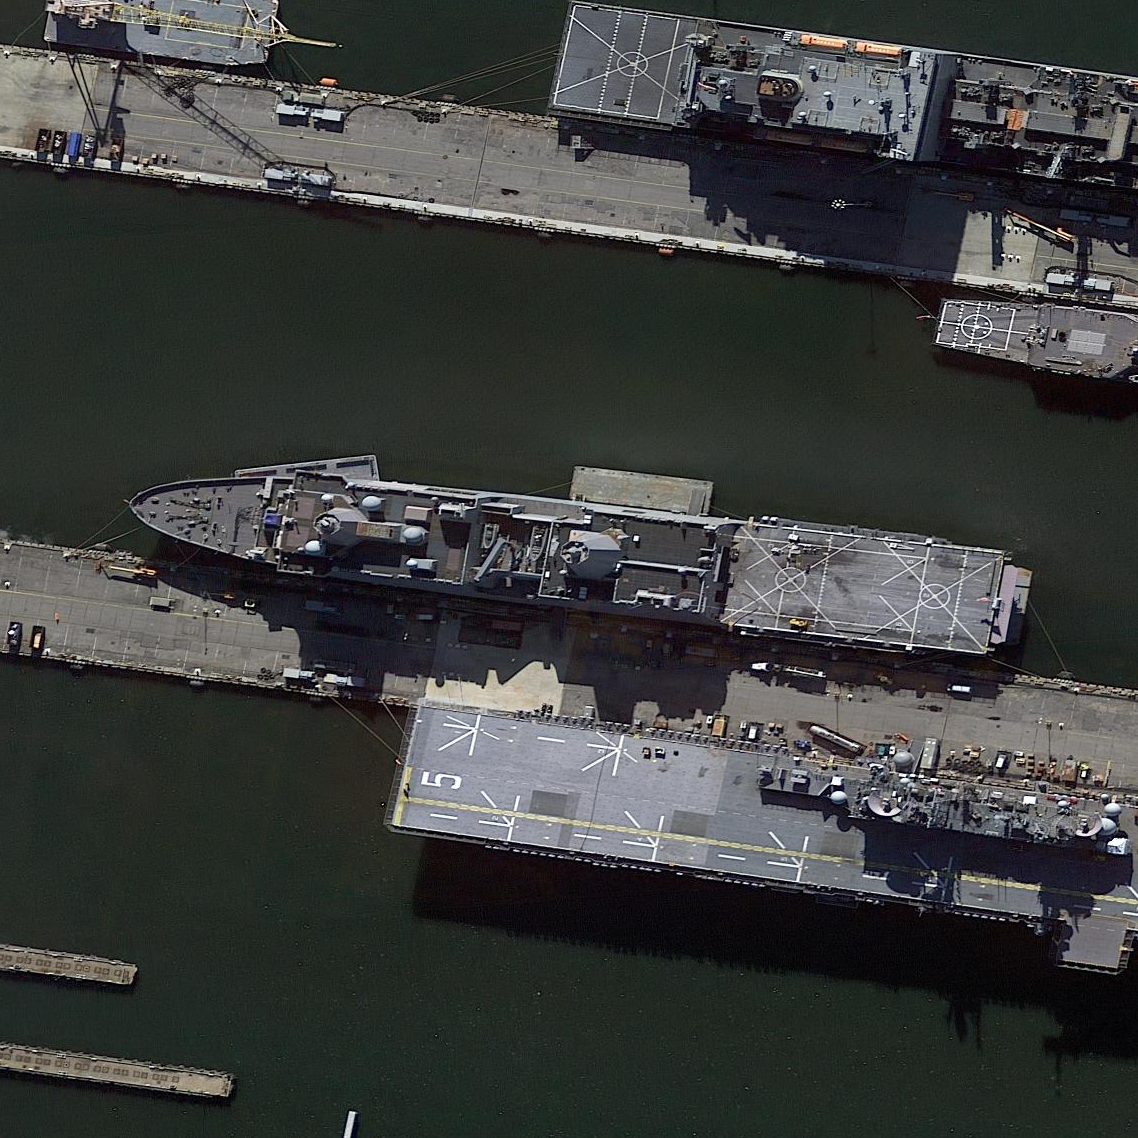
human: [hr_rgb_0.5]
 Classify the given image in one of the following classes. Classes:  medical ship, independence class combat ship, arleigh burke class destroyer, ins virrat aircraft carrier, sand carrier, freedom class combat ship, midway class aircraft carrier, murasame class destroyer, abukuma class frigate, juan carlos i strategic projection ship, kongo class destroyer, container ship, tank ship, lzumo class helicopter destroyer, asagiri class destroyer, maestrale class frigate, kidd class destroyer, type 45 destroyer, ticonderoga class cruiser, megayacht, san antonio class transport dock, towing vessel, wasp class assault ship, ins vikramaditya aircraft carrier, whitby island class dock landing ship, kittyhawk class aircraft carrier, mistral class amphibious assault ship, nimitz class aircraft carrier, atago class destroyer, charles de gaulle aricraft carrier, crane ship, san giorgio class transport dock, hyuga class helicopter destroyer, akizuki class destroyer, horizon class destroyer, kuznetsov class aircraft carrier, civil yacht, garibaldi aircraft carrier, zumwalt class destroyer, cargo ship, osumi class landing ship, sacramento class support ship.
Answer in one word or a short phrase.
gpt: San Antonio class transport dock